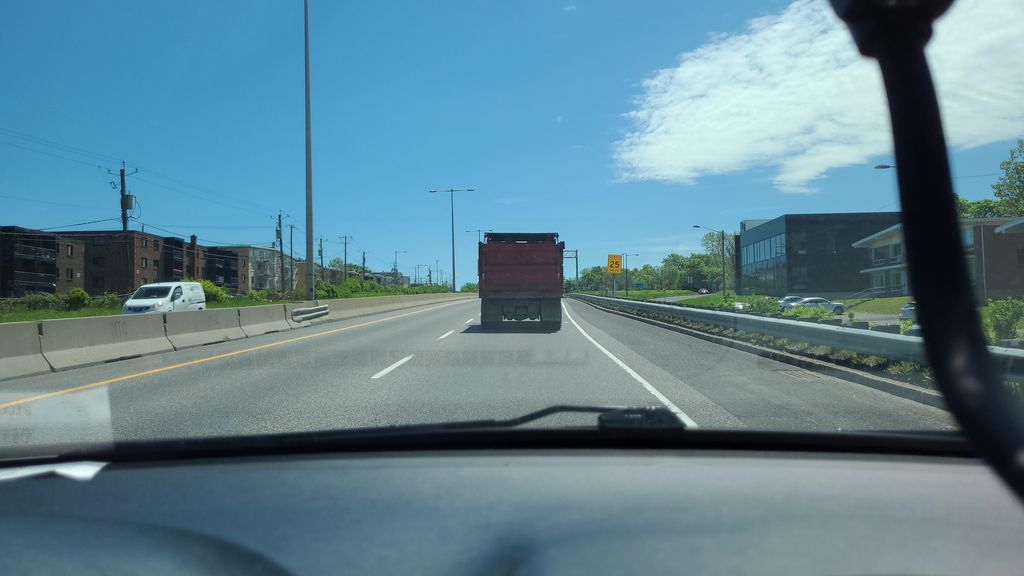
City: quebec_city